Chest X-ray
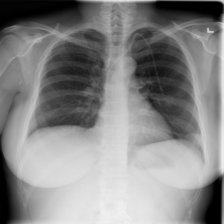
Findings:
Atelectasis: negative
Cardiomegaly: negative
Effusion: negative
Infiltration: negative
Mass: negative
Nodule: negative
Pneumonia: negative
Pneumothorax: negative
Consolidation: negative
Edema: negative
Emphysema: negative
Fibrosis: negative
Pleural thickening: negative
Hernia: negative